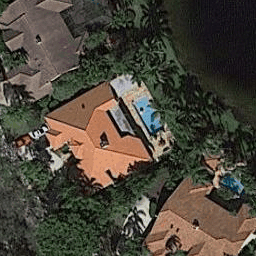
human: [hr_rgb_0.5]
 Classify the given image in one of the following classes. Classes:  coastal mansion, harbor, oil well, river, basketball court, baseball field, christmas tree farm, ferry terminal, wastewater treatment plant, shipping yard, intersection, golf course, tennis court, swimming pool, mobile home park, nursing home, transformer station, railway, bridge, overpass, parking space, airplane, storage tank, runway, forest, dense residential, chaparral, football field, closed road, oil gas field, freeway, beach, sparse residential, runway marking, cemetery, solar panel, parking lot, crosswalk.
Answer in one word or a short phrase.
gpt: coastal mansion